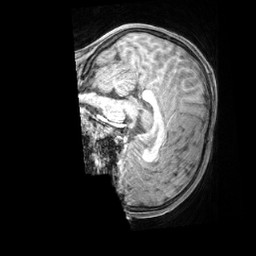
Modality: T1w
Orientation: sagittal
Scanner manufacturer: siemens
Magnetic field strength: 3 T
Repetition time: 2.4 s
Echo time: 0.00224 s